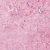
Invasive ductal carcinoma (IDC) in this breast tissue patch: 0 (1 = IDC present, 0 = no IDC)